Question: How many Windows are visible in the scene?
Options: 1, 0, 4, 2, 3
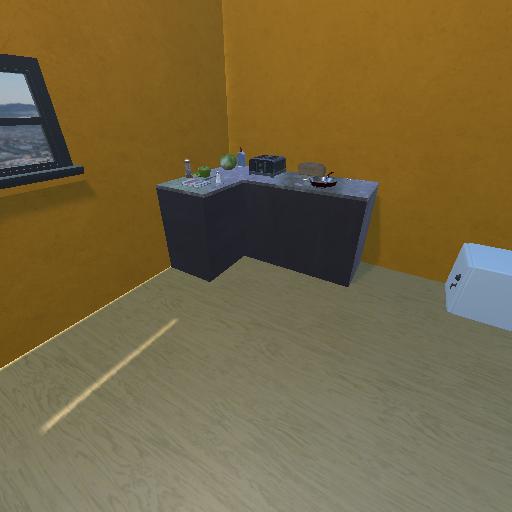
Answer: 1